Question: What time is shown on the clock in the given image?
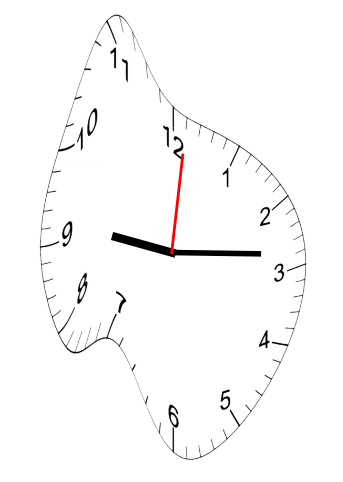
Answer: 09:14:01